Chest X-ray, AP view. Patient: 44 years old, sex F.
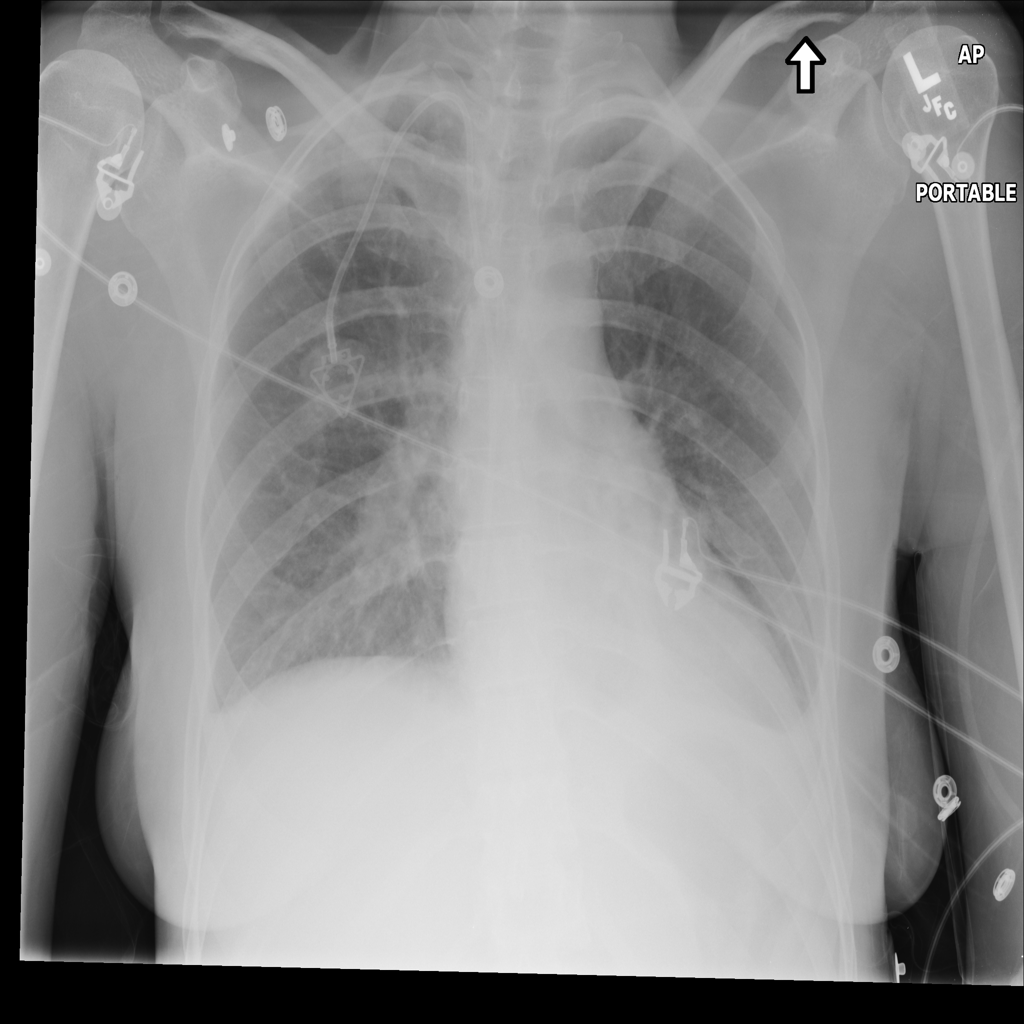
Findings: Effusion